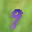
Label: 9